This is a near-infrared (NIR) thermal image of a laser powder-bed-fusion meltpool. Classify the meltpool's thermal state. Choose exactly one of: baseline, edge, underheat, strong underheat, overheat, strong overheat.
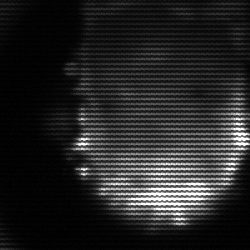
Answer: baseline